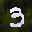
Label: 3